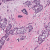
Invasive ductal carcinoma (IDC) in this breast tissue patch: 1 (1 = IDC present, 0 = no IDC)